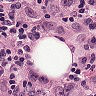
Metastatic tissue present: yes